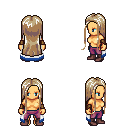
a pixel art fantasy rpg character, female body template, human, tanned skin, white trimmed cape, magenta pants, white blonde extra-long hairstyle, leather bracers, maroon shoes, four views (front, back, left, right), 2x2 character sprite sheet, small pixel art, hard edges, no anti-aliasing